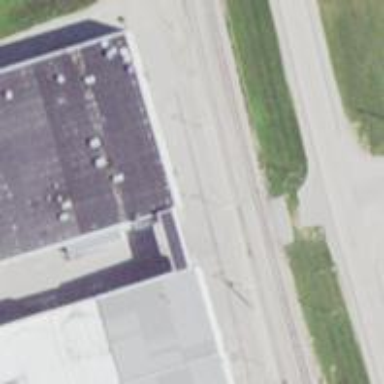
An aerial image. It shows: Railway siding with rails.